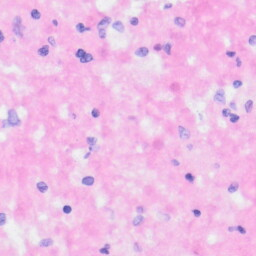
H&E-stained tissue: Kidney